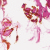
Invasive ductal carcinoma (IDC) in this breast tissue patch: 0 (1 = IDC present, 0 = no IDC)